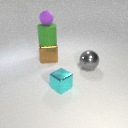
large brown metal cube below large green rubber cylinder